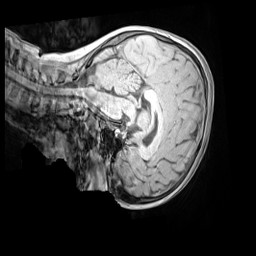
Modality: MP2RAGE
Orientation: sagittal
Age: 9
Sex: female
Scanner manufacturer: siemens
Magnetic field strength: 3 T
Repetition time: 4 s
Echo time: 0.00303 s